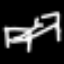
Label: bed